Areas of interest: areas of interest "BroadSource ColorPrint"
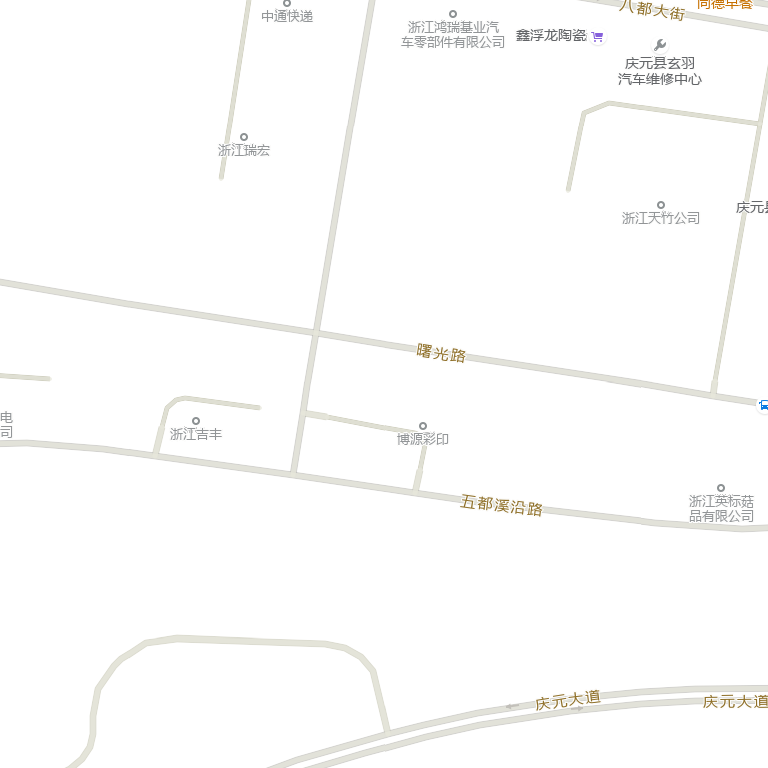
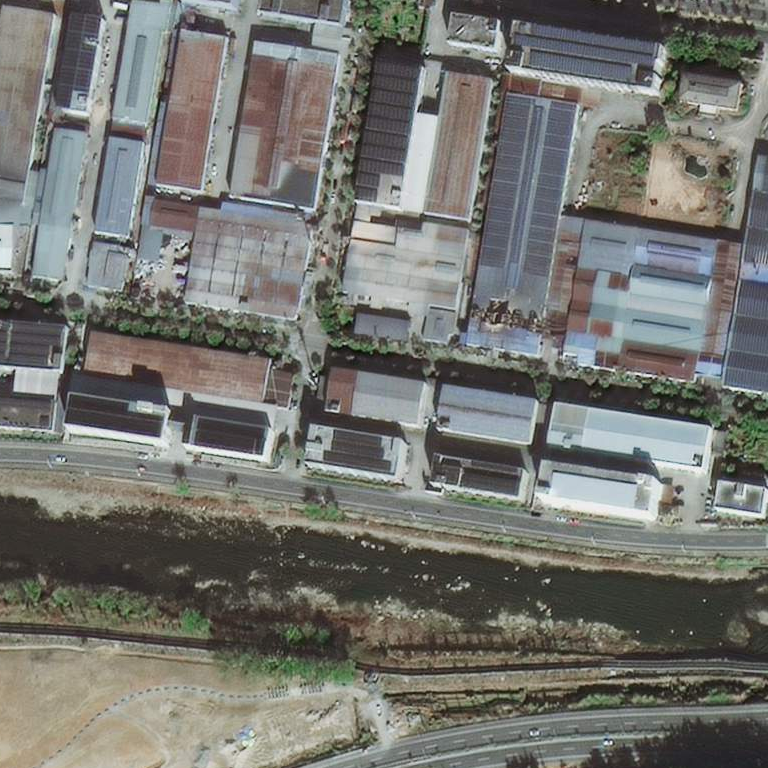